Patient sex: F
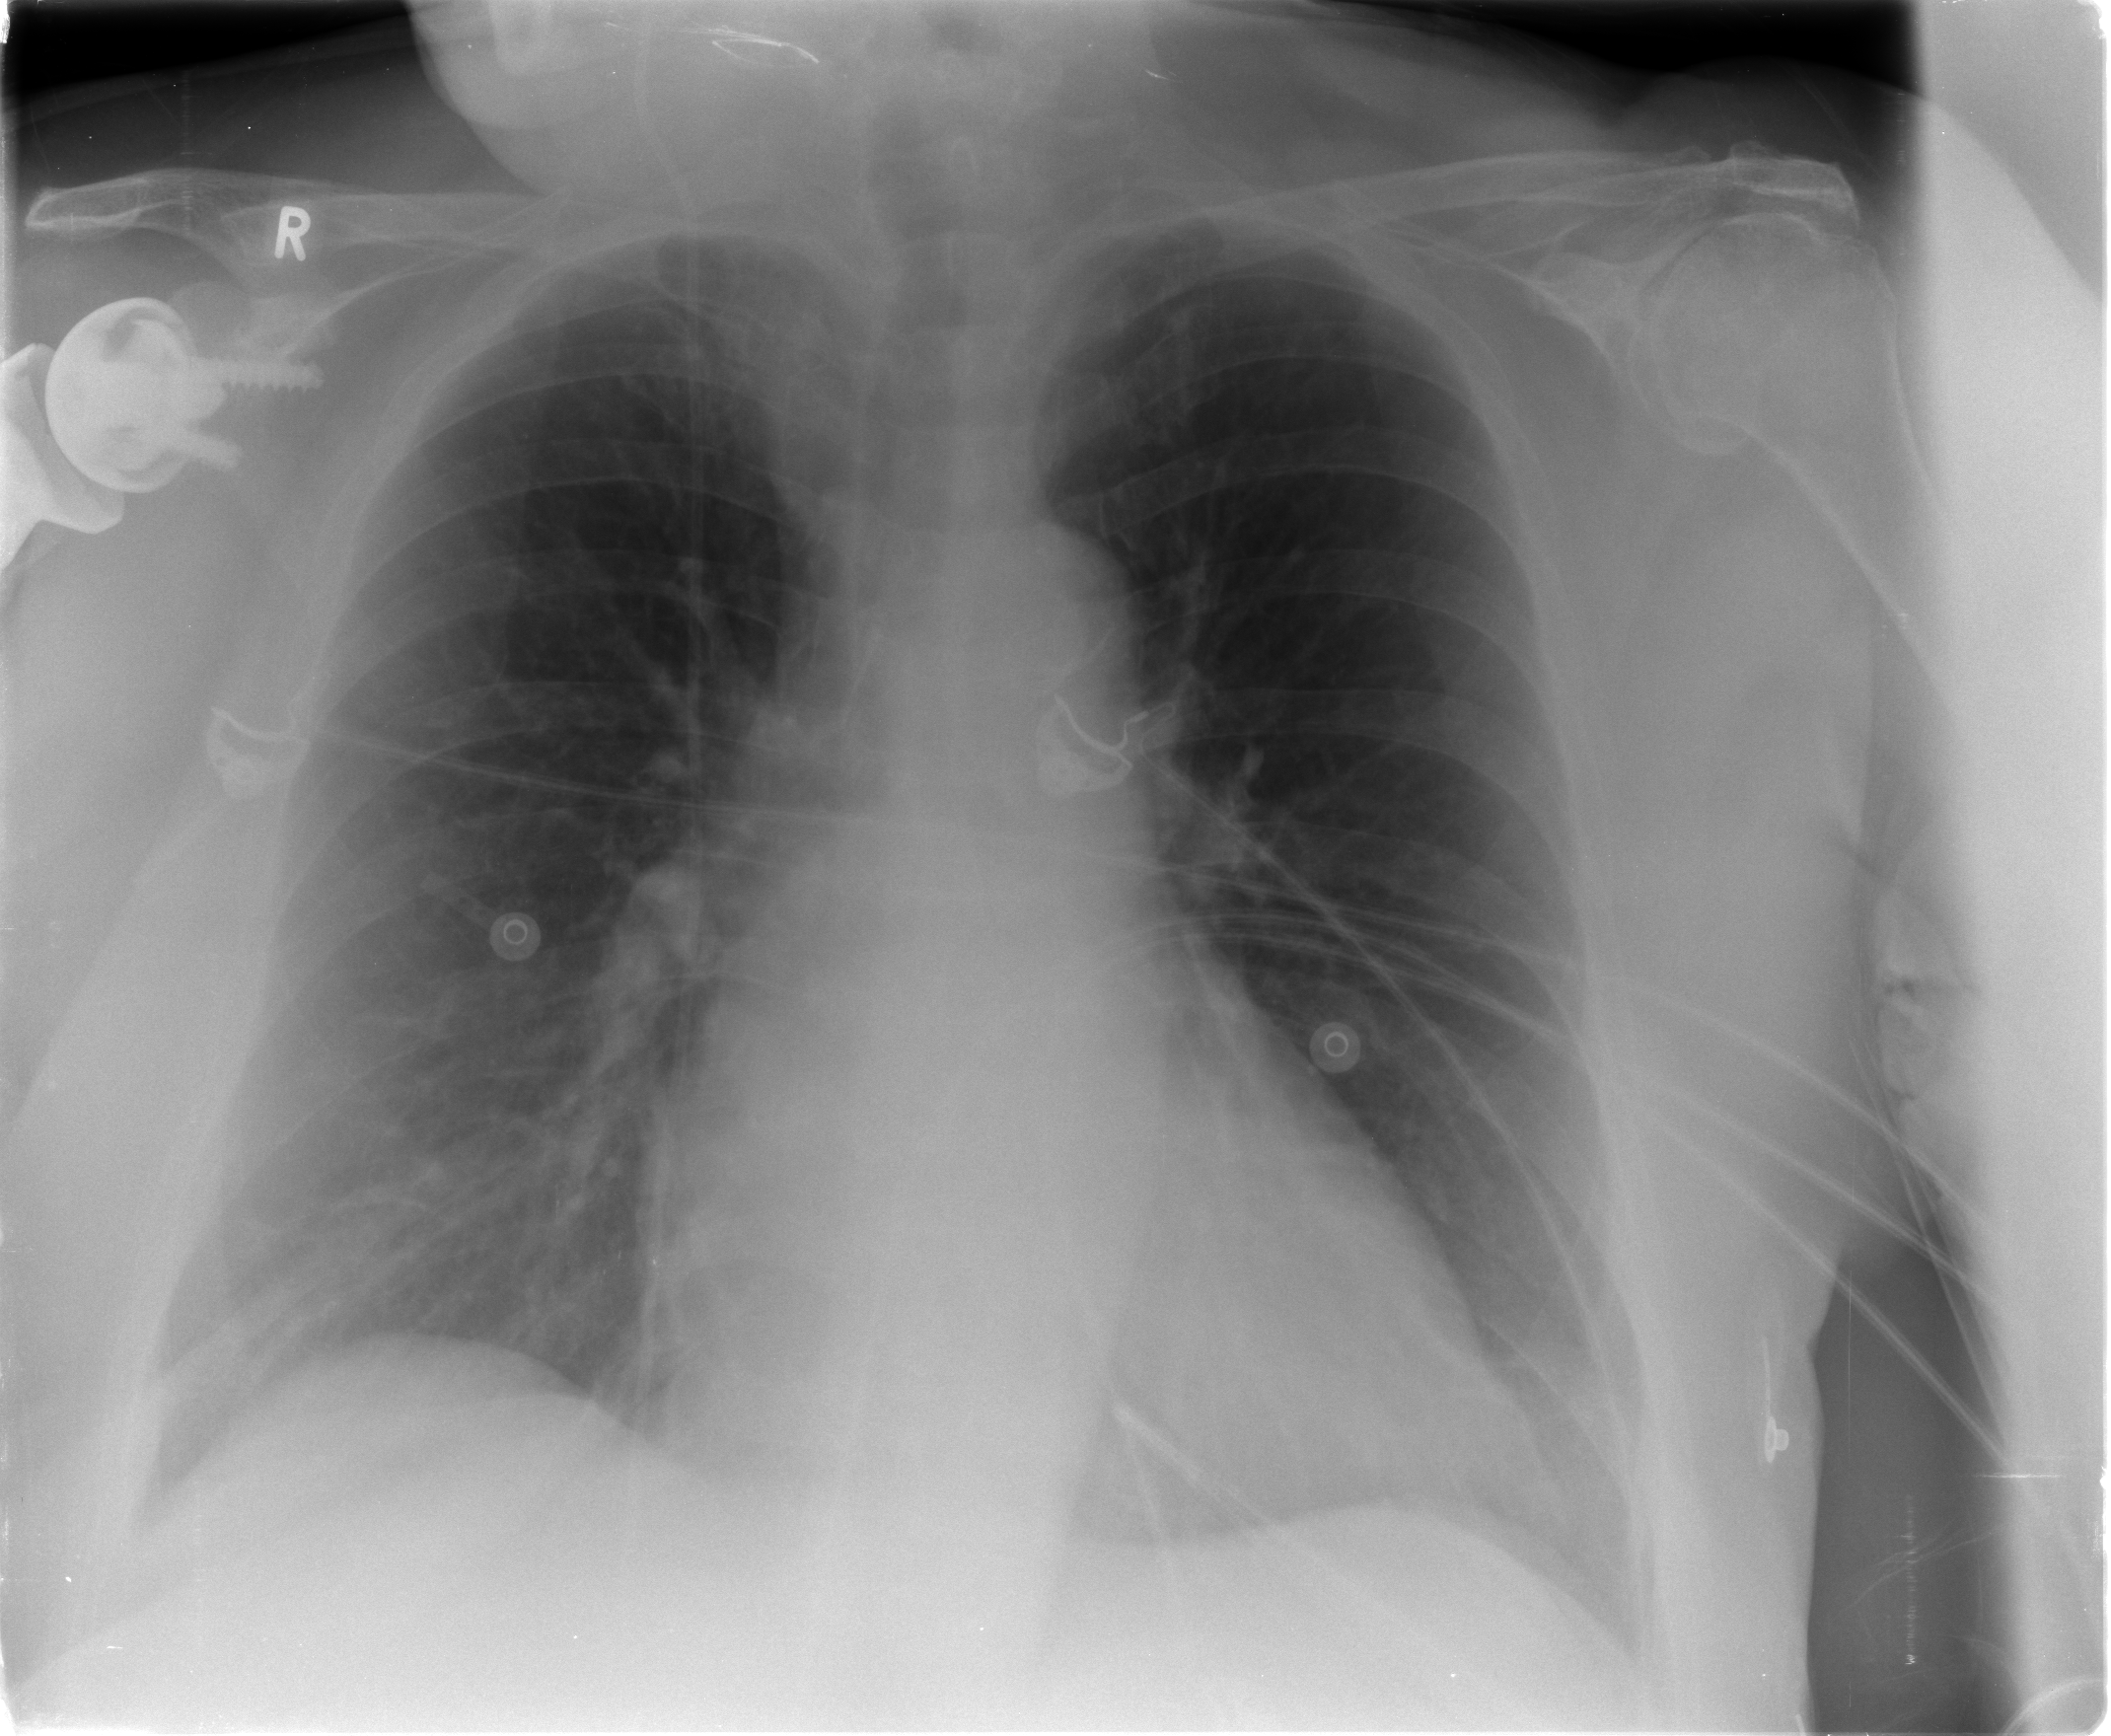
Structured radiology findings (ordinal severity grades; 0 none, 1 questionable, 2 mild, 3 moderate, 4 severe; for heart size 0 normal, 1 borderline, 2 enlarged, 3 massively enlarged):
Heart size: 1
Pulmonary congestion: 1
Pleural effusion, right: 0
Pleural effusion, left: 0
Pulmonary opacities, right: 0
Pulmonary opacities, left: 0
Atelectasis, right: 2
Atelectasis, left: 0